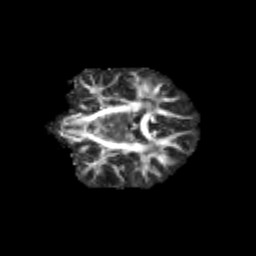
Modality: FA
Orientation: coronal
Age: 11
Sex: female
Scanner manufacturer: siemens
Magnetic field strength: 3 T
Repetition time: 3.8 s
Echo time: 0.07 s